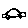
Label: car